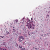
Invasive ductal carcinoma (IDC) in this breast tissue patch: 1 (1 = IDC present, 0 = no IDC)